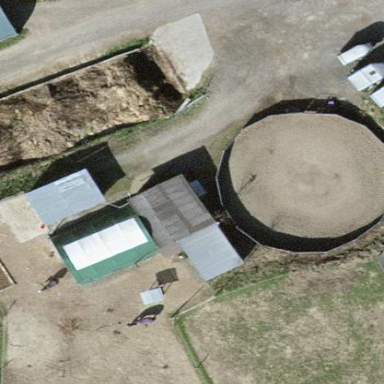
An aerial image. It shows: Storage tank created as man-made structure.